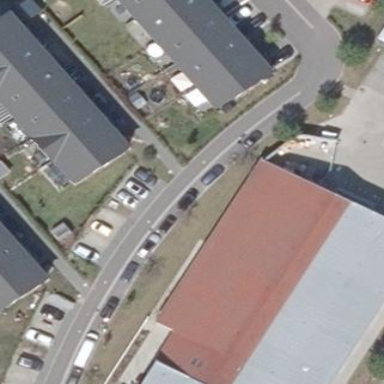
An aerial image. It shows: Retail building housing supermarket.